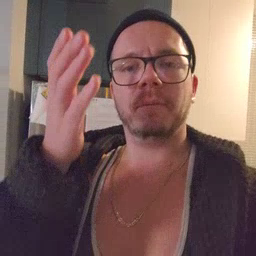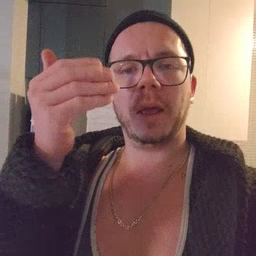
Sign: flag